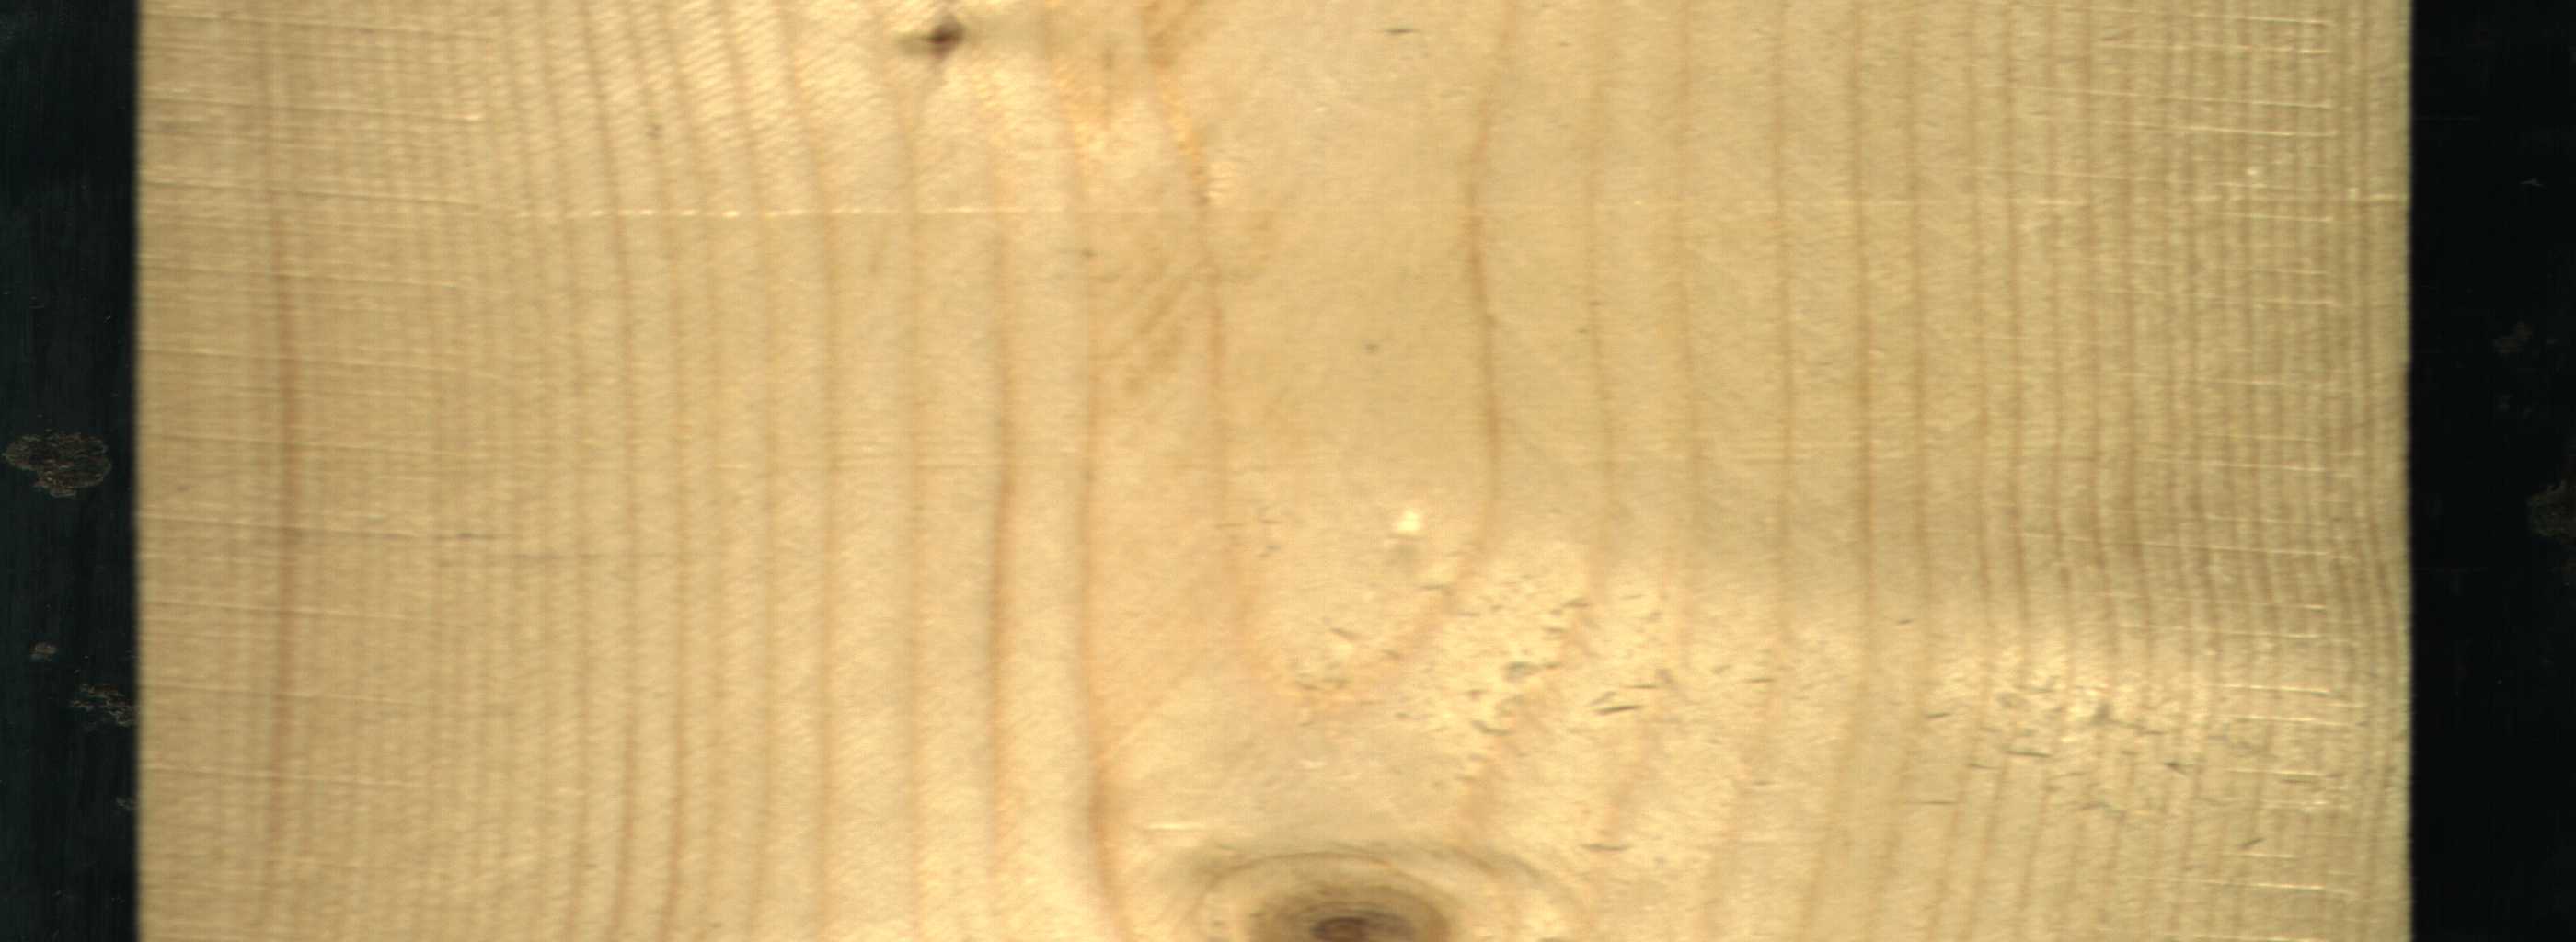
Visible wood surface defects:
Live_Knot
Live_Knot